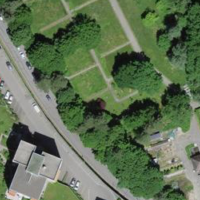
EUNIS habitat code: 53
Species observed at this site:
Sorbus aucuparia